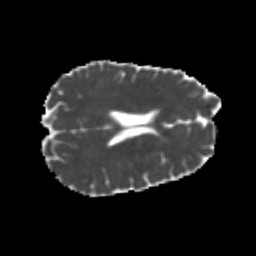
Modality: MD
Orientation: axial
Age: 22
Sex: male
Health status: healthy
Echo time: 0.074 s